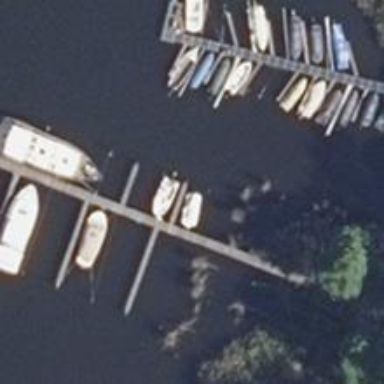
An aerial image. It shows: Man-made pier.